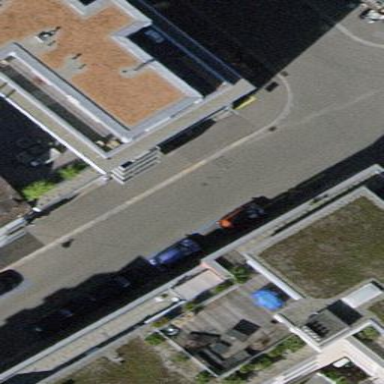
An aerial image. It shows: Parking lane area.